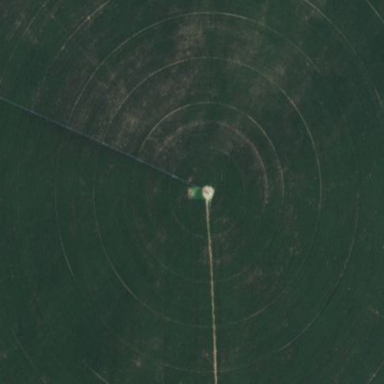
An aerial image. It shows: Farmland with pivot irrigation system.